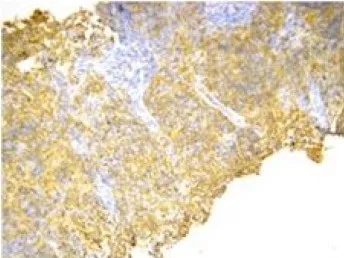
CD20 immunostaining.
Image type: pathology (immunostaining)